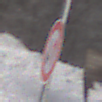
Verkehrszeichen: VorrangDesGegenverkehrs
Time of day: MorningAfternoon
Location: Outdoor (Nature)
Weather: PartlyCloudy
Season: Winter
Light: Natural